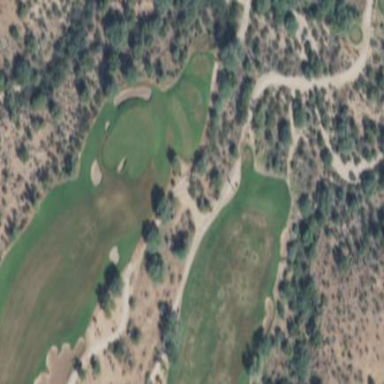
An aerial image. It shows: Area of rough grass used for golf.